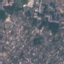
Land use / land cover class: Residential